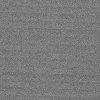
Atmospheric dust classification: dusty